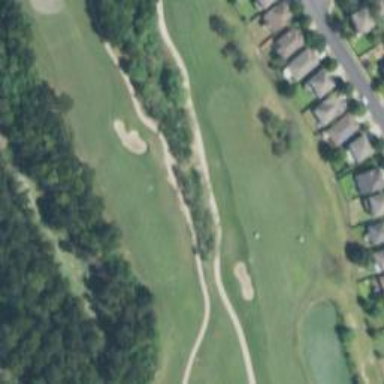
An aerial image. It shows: Golf rough area.